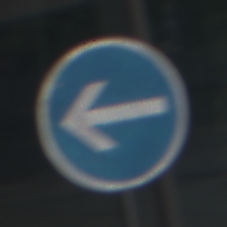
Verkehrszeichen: VorgeschriebeneFahrtrichtungHierLinks
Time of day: MorningAfternoon
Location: Outdoor (Urban)
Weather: PartlyCloudy
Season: NotSpecified
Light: Natural